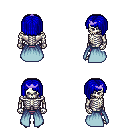
a pixel art fantasy rpg character, male body template, skeleton, overskirt, magenta pants, blue pageboy hairstyle, purple tiara, metal boots, four views (front, back, left, right), 2x2 character sprite sheet, small pixel art, hard edges, no anti-aliasing